Question: Determine whether the two graphs given in the figure are isomorphic. If you think they are isomorphic, answer 1; if you think they are not isomorphic, answer 0.
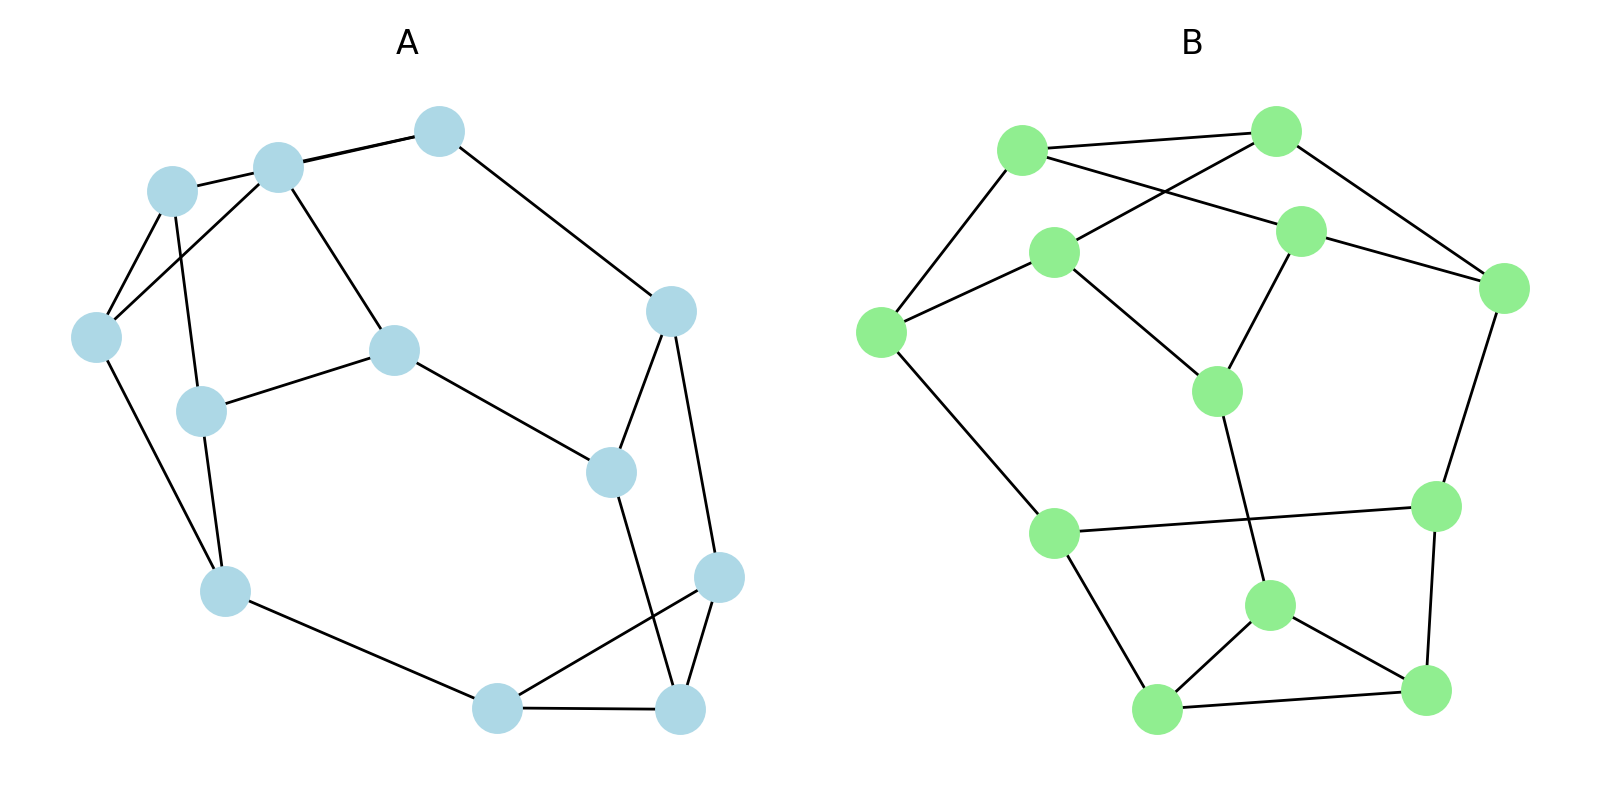
Answer: 0